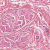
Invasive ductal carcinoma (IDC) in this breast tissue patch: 0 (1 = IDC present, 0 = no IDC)